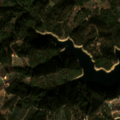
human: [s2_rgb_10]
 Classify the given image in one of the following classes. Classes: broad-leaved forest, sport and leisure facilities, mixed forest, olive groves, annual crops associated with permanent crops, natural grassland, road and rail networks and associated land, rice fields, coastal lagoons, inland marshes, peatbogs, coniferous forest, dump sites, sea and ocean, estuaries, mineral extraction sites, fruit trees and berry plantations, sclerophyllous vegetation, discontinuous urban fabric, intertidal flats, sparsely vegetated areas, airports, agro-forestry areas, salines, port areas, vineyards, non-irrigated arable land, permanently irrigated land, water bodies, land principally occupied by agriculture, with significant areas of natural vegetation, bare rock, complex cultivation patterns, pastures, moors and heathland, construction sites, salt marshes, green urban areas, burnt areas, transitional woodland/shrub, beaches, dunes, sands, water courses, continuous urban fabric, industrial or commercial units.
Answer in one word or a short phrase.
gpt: complex cultivation patterns, broad-leaved forest, mixed forest, transitional woodland/shrub, water bodies